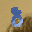
Label: 8